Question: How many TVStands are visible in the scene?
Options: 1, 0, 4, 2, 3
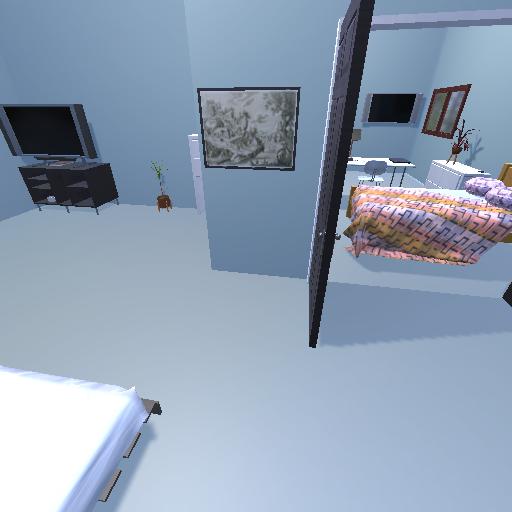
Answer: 1